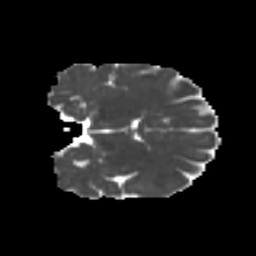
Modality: MD
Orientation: coronal
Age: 28
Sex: female
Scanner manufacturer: ge
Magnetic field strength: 3 T
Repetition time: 7.8 s
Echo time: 0.0606 s